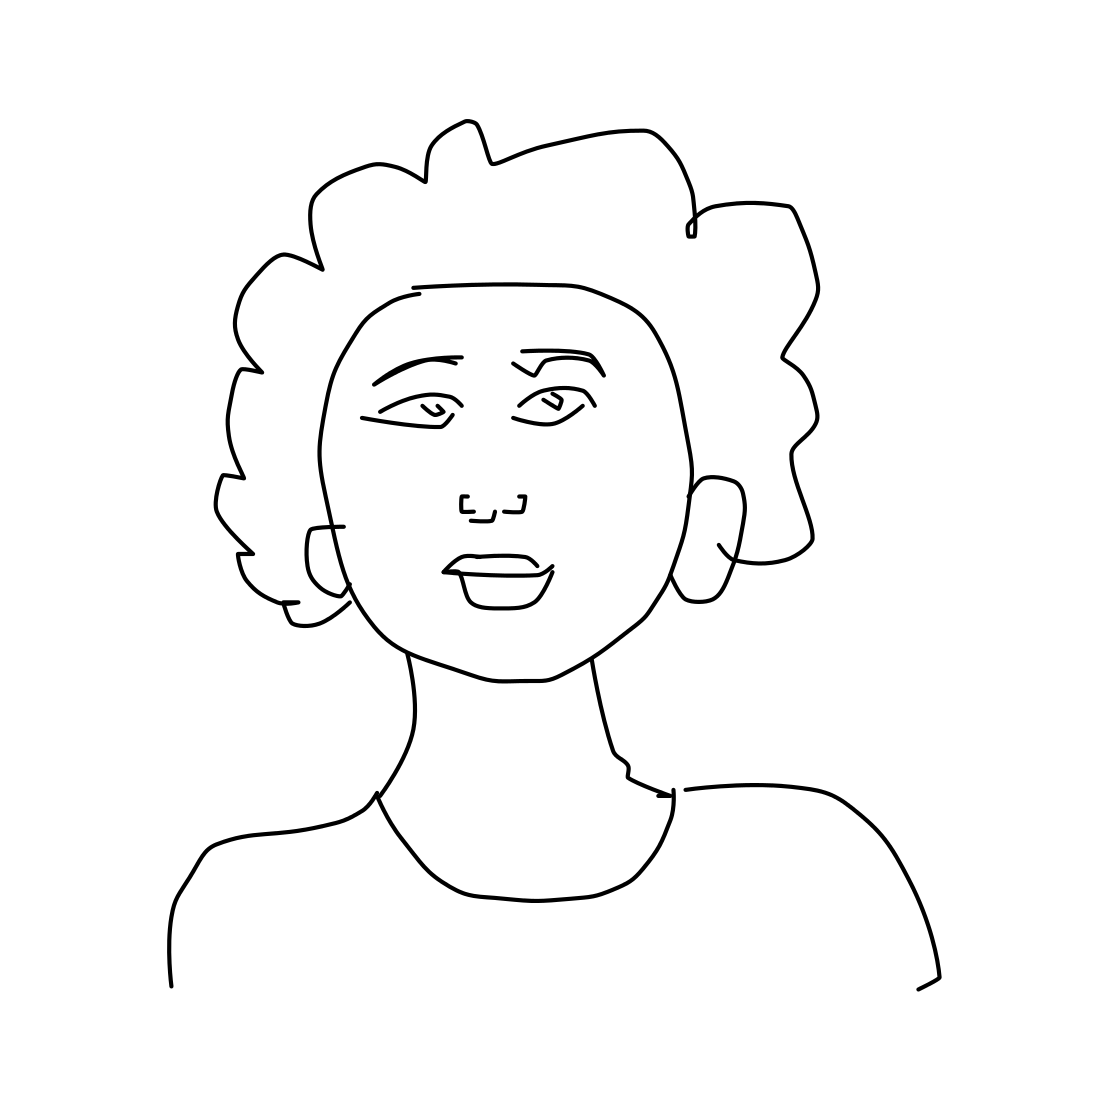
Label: face